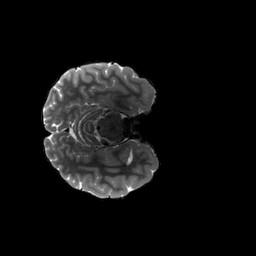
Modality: T2w
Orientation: axial
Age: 23
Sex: female
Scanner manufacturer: siemens
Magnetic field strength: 3 T
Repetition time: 3.2 s
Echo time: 0.564 s